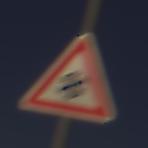
Verkehrszeichen: SchneeOderEisglaette
Umgebung: Outdoor, Nature
Tageszeit: MorningAfternoon
Wetter: Clear
Licht: Natural
Jahreszeit: NotSpecified
Kontrast: HighContrast